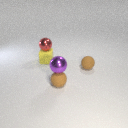
small brown rubber sphere to the right of small yellow rubber cube